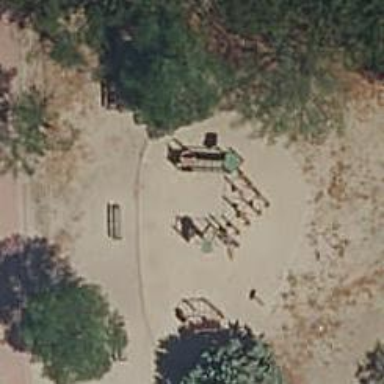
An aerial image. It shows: Fitness station in leisure land.